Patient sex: M
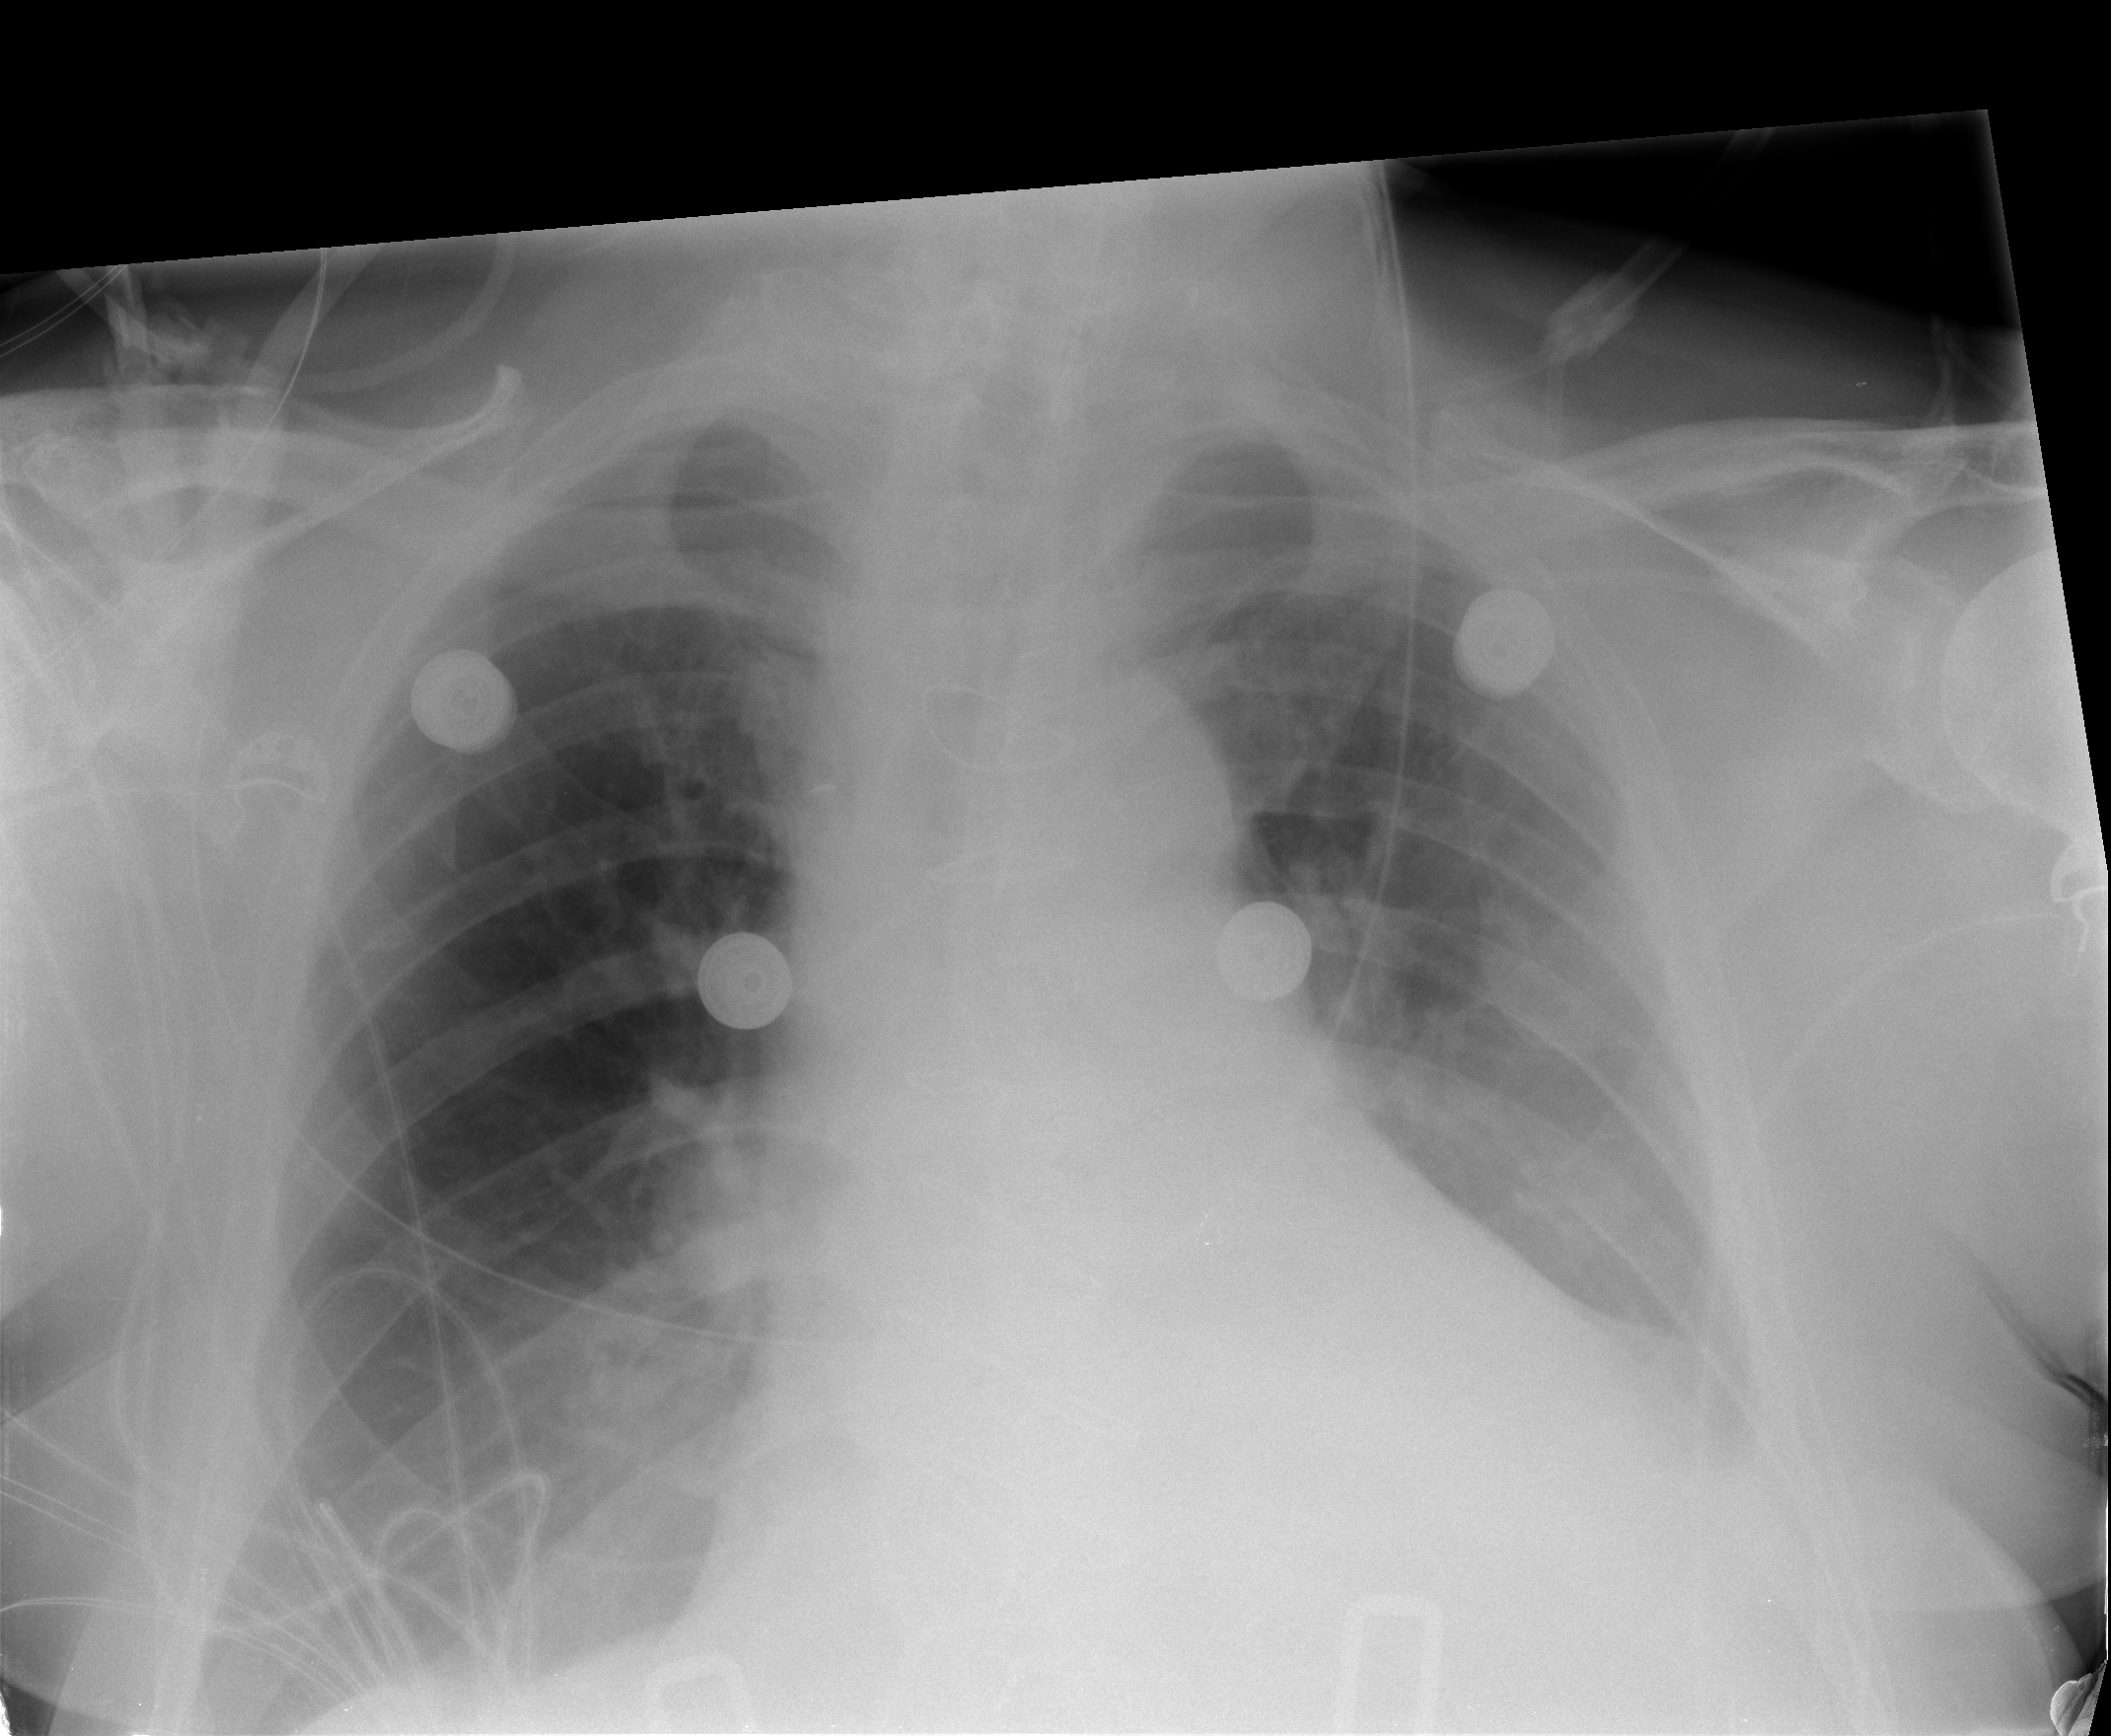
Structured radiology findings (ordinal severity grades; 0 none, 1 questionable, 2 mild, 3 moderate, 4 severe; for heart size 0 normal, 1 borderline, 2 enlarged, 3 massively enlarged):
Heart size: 2
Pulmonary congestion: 0
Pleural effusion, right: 1
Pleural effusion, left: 2
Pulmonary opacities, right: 0
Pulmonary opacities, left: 0
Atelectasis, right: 2
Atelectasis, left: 2